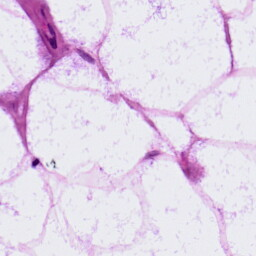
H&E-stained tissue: LymphNode